Question: I was simply trying to display a glyph (letter E) loaded from Freetype as a bitmap picture onto an OpenGL texture that is stretched across the whole window. Result is here:

To get to this result I had to set an extremely large FT_Set_Pixel_Sizes to 450 otherwise the resulting image looks even worse.
I am using <URL> by M.M. Mobeen, GLEW, SDL2 and GLM.
'''
#version 330 core
layout(location=0) in vec4 vVertex; //object space vertex
out vec2 vUV; // texture coordinates for texture lookup in the fragment shader
void main()
{
gl_Position = vec4(vVertex.xy,0,1);
vUV = vVertex.zw; // texture coordinate
}
'''
'''
#version 330 core
layout (location=0) out vec4 vFragColor;
smooth in vec2 vUV;
uniform sampler2D textureMap;
void main()
{
vFragColor = texture(textureMap, vUV);
}
'''
'''
#include <glew.h>
#include <glm/glm.hpp>
#include "SDL2/SDL.h"
#include "SDL2/SDL_opengl.h"
#include <ft2build.h>
#include FT_FREETYPE_H
#include "GLSLShader.h" // https://github.com/bagobor/opengl33_dev_cookbook_2013/blob/master/Chapter3/src/GLSLShader.h
//shader reference
GLSLShader shader;
//vertex array and vertex buffer object IDs
GLuint vaoID;
GLuint vboVerticesID;
GLuint vboIndicesID;
//texture ID
GLuint textureID;
//quad vertices and indices
glm::vec4 vertices[4];
GLushort indices[6];
int main( int argc, const char* argv[] )
{
if( SDL_Init( SDL_INIT_EVERYTHING ) == -1 ) return EXIT_FAILURE;
SDL_GL_SetAttribute( SDL_GL_CONTEXT_MAJOR_VERSION, 3 );
SDL_GL_SetAttribute( SDL_GL_CONTEXT_MINOR_VERSION, 2 );
SDL_GL_SetAttribute( SDL_GL_CONTEXT_PROFILE_MASK, SDL_GL_CONTEXT_PROFILE_CORE );
SDL_GL_SetAttribute( SDL_GL_DOUBLEBUFFER, 1 );
SDL_GL_SetAttribute( SDL_GL_DEPTH_SIZE, 24 );
SDL_Window* window = SDL_CreateWindow( "OpenGL + Freetype",
SDL_WINDOWPOS_CENTERED, SDL_WINDOWPOS_CENTERED,
1024, 768,
SDL_WINDOW_OPENGL | SDL_WINDOW_SHOWN );
SDL_GLContext glcontext = SDL_GL_CreateContext( window );
if( glcontext == nullptr ) return EXIT_FAILURE;
glewExperimental = GL_TRUE;
if( glewInit() != GLEW_OK ) return EXIT_FAILURE;
SDL_GL_SetSwapInterval( 1 );
shader.LoadFromFile( GL_VERTEX_SHADER, "shaders/shader.vert" );
shader.LoadFromFile( GL_FRAGMENT_SHADER, "shaders/shader.frag" );
//compile and link shader
shader.CreateAndLinkProgram();
shader.Use();
shader.AddAttribute( "vVertex" );
shader.AddUniform( "textureMap" );
glUniform1i( shader( "textureMap" ), 0 );
shader.UnUse();
//setup quad geometry
vertices[0] = glm::vec4( -1.0, -1.0, 0, 1 );
vertices[1] = glm::vec4( 1.0, 1.0, 1, 0 );
vertices[2] = glm::vec4( 1.0, -1.0, 1, 1 );
vertices[3] = glm::vec4( -1.0, 1.0, 0, 0 );
//fill quad indices array
GLushort* id = &indices[0];
*id++ = 0;
*id++ = 1;
*id++ = 2;
*id++ = 0;
*id++ = 1;
*id++ = 3;
glGenVertexArrays( 1, &vaoID );
glGenBuffers( 1, &vboVerticesID );
glGenBuffers( 1, &vboIndicesID );
glBindVertexArray( vaoID );
glBindBuffer( GL_ARRAY_BUFFER, vboVerticesID );
glBufferData( GL_ARRAY_BUFFER, sizeof( vertices ), &vertices[0], GL_DYNAMIC_DRAW );
glEnableVertexAttribArray( shader["vVertex"] );
glVertexAttribPointer( shader["vVertex"], sizeof( shader["vVertex"] ), GL_FLOAT, GL_FALSE, 0, 0 );
glBindBuffer( GL_ELEMENT_ARRAY_BUFFER, vboIndicesID );
glBufferData( GL_ELEMENT_ARRAY_BUFFER, sizeof( indices ), &indices[0], GL_STATIC_DRAW );
glGenTextures( 1, &textureID );
glActiveTexture( GL_TEXTURE0 );
glBindTexture( GL_TEXTURE_2D, textureID );
glPixelStorei( GL_UNPACK_ALIGNMENT, 1 );
glTexParameteri( GL_TEXTURE_2D, GL_TEXTURE_WRAP_S, GL_CLAMP_TO_EDGE );
glTexParameteri( GL_TEXTURE_2D, GL_TEXTURE_WRAP_T, GL_CLAMP_TO_EDGE );
glTexParameteri( GL_TEXTURE_2D, GL_TEXTURE_MIN_FILTER, GL_LINEAR );
FT_Library library;
FT_Face face;
bool error = FT_Init_FreeType( &library );
if( error ) return EXIT_FAILURE;
error = FT_New_Face( library,
"dejavu.ttf",
0,
&face );
if( error ) return EXIT_FAILURE;
error = FT_Set_Pixel_Sizes( face, 0, 16 );
if( error ) return EXIT_FAILURE;
FT_Set_Pixel_Sizes( face, 0, 450 );
FT_UInt glyph_index = FT_Get_Char_Index( face, 282 ); // letter E
error = FT_Load_Glyph( face, glyph_index, FT_LOAD_DEFAULT );
if( error ) return EXIT_FAILURE;
error = FT_Render_Glyph( face->glyph, FT_RENDER_MODE_NORMAL );
if( error ) return EXIT_FAILURE;
glTexImage2D( GL_TEXTURE_2D,
0,
GL_RGB,
face->glyph->bitmap.width,
face->glyph->bitmap.rows,
0,
GL_RGB,
GL_UNSIGNED_BYTE,
face->glyph->bitmap.buffer
);
bool running = true;
while( running )
{
SDL_Event e;
if( SDL_PollEvent( &e ) )
{
switch( e.type )
{
case SDL_QUIT:
running = false;
break;
default:
break;
}
}
glClearColor( 1, 1, 1, 1 );
glClear( GL_COLOR_BUFFER_BIT );
shader.Use(); // bind shader
glDrawElements( GL_TRIANGLES, sizeof( indices ), GL_UNSIGNED_SHORT, 0 );
shader.UnUse(); // unbind shader
SDL_GL_SwapWindow( window );
}
return 0;
}
'''
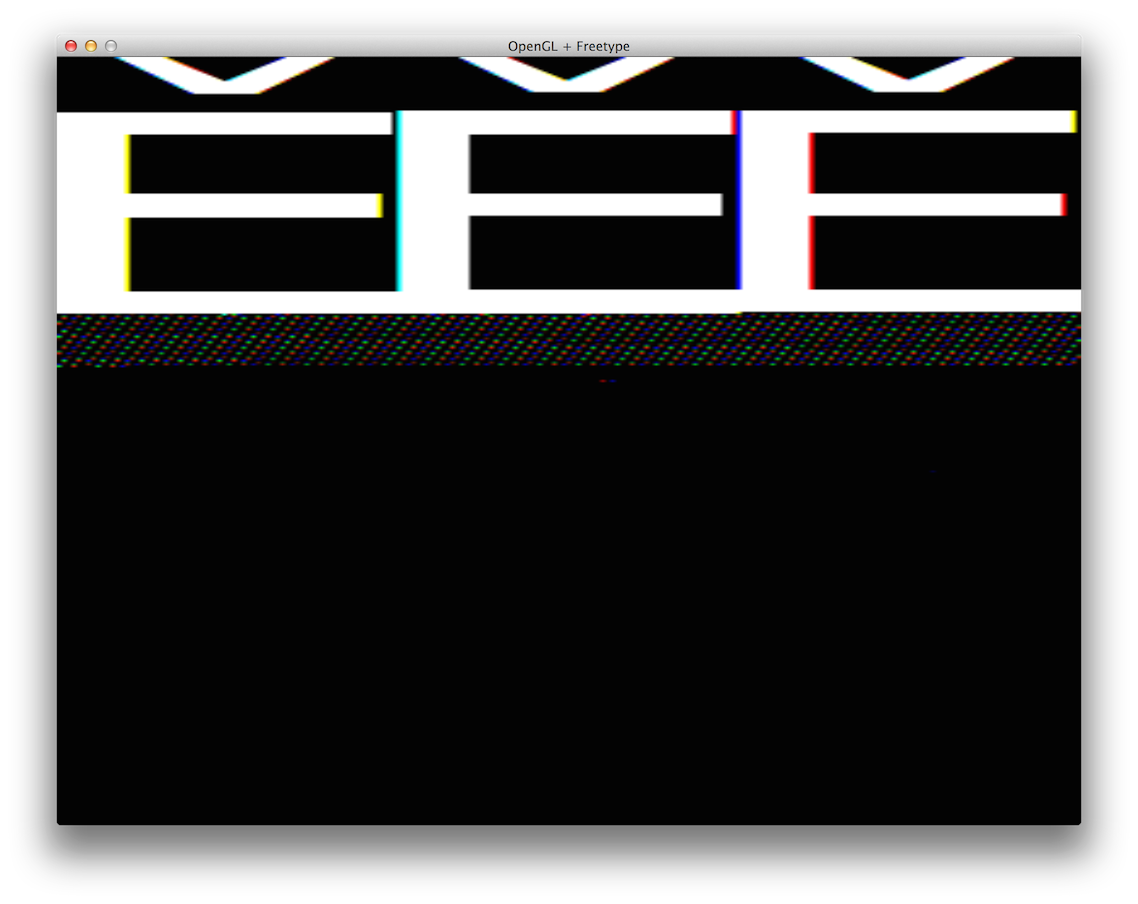
Answer: <URL>
> 'FT_RENDER_MODE_NORMAL' This is the default render mode; it corresponds to 8-bit anti-aliased bitmaps.
Try 'GL_RED' for 'format' in your 'glTexImage2D()' call instead of 'GL_RGB':
'''
glTexImage2D( GL_TEXTURE_2D,
0,
GL_RGB,
face->glyph->bitmap.width,
face->glyph->bitmap.rows,
0,
GL_RED,
GL_UNSIGNED_BYTE,
face->glyph->bitmap.buffer
);
'''